Aerial crown-view tile of a tropical tree (Barro Colorado Island, Panama), acquired 20240813:
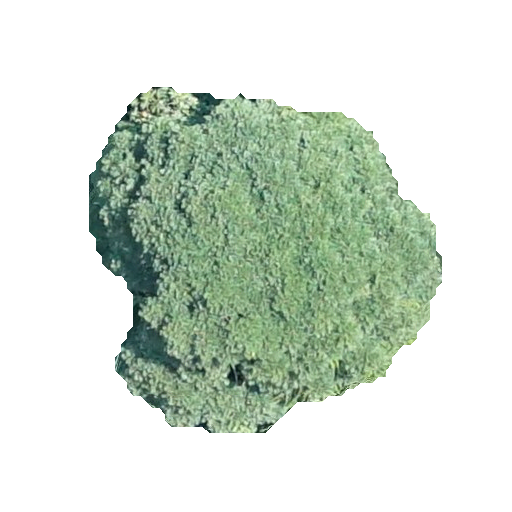
Species: Jacaranda copaia
GBIF accepted scientific name: Jacaranda copaia
Crown area: 135.667 m²